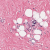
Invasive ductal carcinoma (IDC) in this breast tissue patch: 0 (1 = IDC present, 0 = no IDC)